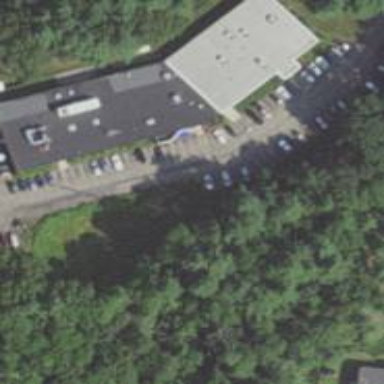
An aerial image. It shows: Veterinary clinic in civic building.